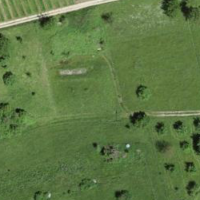
EUNIS habitat code: 25
Species observed at this site:
Corvus corone
Cyanistes caeruleus
Anas platyrhynchos
Sturnus vulgaris
Emberiza citrinella
Linaria cannabina
Dendrocopos major
Emberiza cirlus
Passer domesticus
Orobanche minor
Lanius collurio
Sylvia atricapilla
Carduelis carduelis
Turdus merula
Passer montanus
Parus major
Hirundo rustica
Milvus migrans
Pica pica
Phoenicurus ochruros
Saxicola rubicola
Ciconia ciconia
Falco tinnunculus
Picus viridis
Delichon urbicum